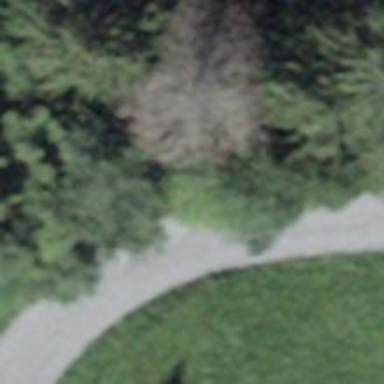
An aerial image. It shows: Unclassified road with asphalt surface.